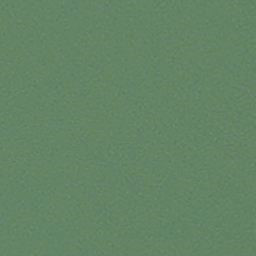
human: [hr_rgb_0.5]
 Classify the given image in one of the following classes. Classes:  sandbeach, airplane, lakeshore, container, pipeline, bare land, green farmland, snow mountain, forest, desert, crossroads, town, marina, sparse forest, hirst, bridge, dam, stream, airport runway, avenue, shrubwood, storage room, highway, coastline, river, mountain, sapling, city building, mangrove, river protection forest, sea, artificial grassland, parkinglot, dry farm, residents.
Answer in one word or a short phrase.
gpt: sea